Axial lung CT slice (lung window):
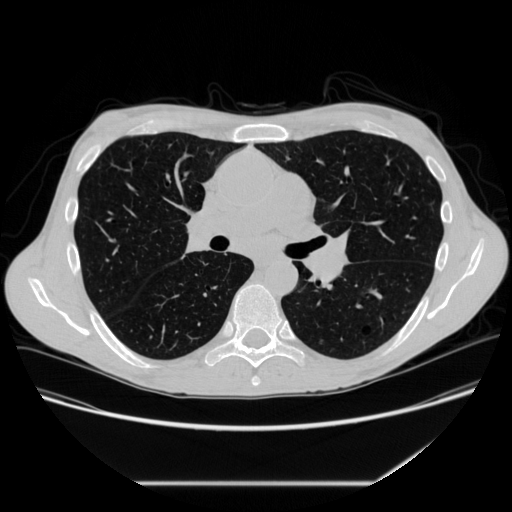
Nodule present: no